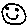
Label: smiley face